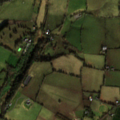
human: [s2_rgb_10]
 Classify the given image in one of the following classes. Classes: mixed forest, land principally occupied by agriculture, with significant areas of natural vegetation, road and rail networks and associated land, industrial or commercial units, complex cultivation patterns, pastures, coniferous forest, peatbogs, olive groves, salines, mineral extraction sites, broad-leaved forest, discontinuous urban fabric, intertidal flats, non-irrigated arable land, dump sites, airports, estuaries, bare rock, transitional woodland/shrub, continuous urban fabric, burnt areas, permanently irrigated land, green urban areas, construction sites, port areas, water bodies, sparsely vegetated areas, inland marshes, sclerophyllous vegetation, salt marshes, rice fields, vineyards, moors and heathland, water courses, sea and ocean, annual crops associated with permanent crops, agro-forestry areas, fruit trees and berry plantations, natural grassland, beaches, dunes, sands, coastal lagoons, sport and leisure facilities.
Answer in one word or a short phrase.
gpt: pastures